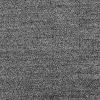
Atmospheric dust classification: dusty